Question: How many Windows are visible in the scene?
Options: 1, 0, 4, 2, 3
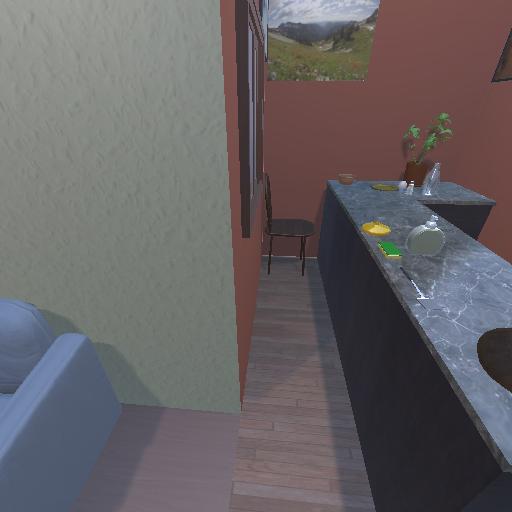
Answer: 1